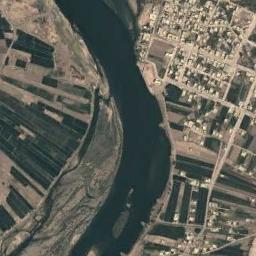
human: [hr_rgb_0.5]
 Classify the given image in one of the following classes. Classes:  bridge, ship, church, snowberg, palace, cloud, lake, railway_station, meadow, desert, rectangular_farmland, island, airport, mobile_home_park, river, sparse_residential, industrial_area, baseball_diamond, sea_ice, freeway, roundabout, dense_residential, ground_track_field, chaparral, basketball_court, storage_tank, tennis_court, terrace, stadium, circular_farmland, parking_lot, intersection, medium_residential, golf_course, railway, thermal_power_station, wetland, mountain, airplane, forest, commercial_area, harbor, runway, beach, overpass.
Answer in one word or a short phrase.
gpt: river